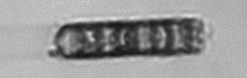
Label: Paralia_sulcata